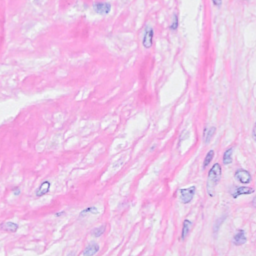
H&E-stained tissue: Breast